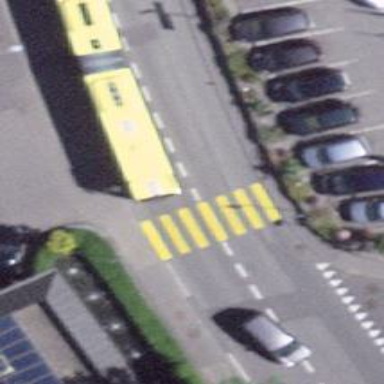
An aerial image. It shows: Marked crossing with zebra stripes on the road.